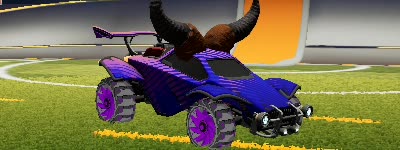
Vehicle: octane